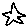
Label: star